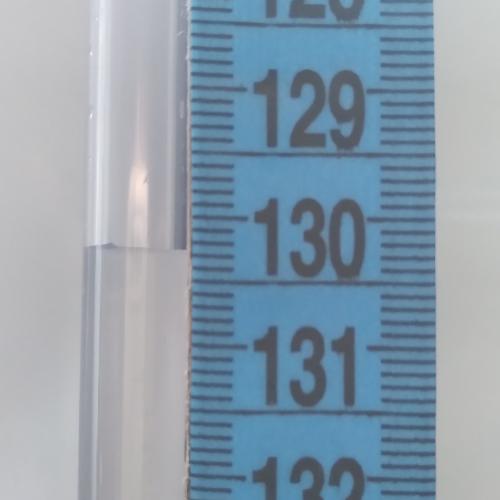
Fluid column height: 130.3 cm